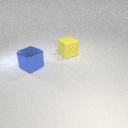
large blue metal cube in front of large yellow rubber cube